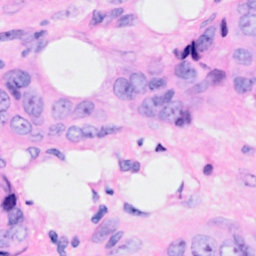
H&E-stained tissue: Breast